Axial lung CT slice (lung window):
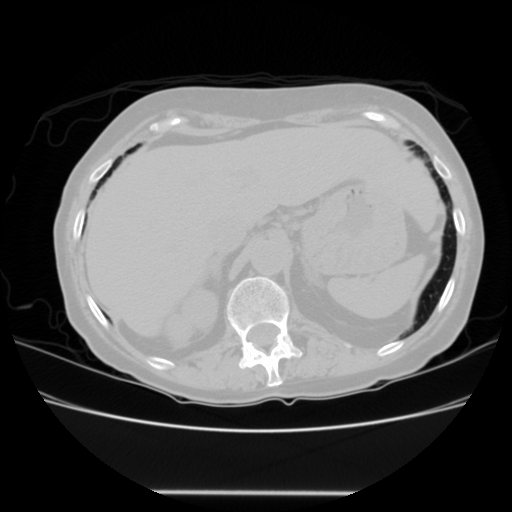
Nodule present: no